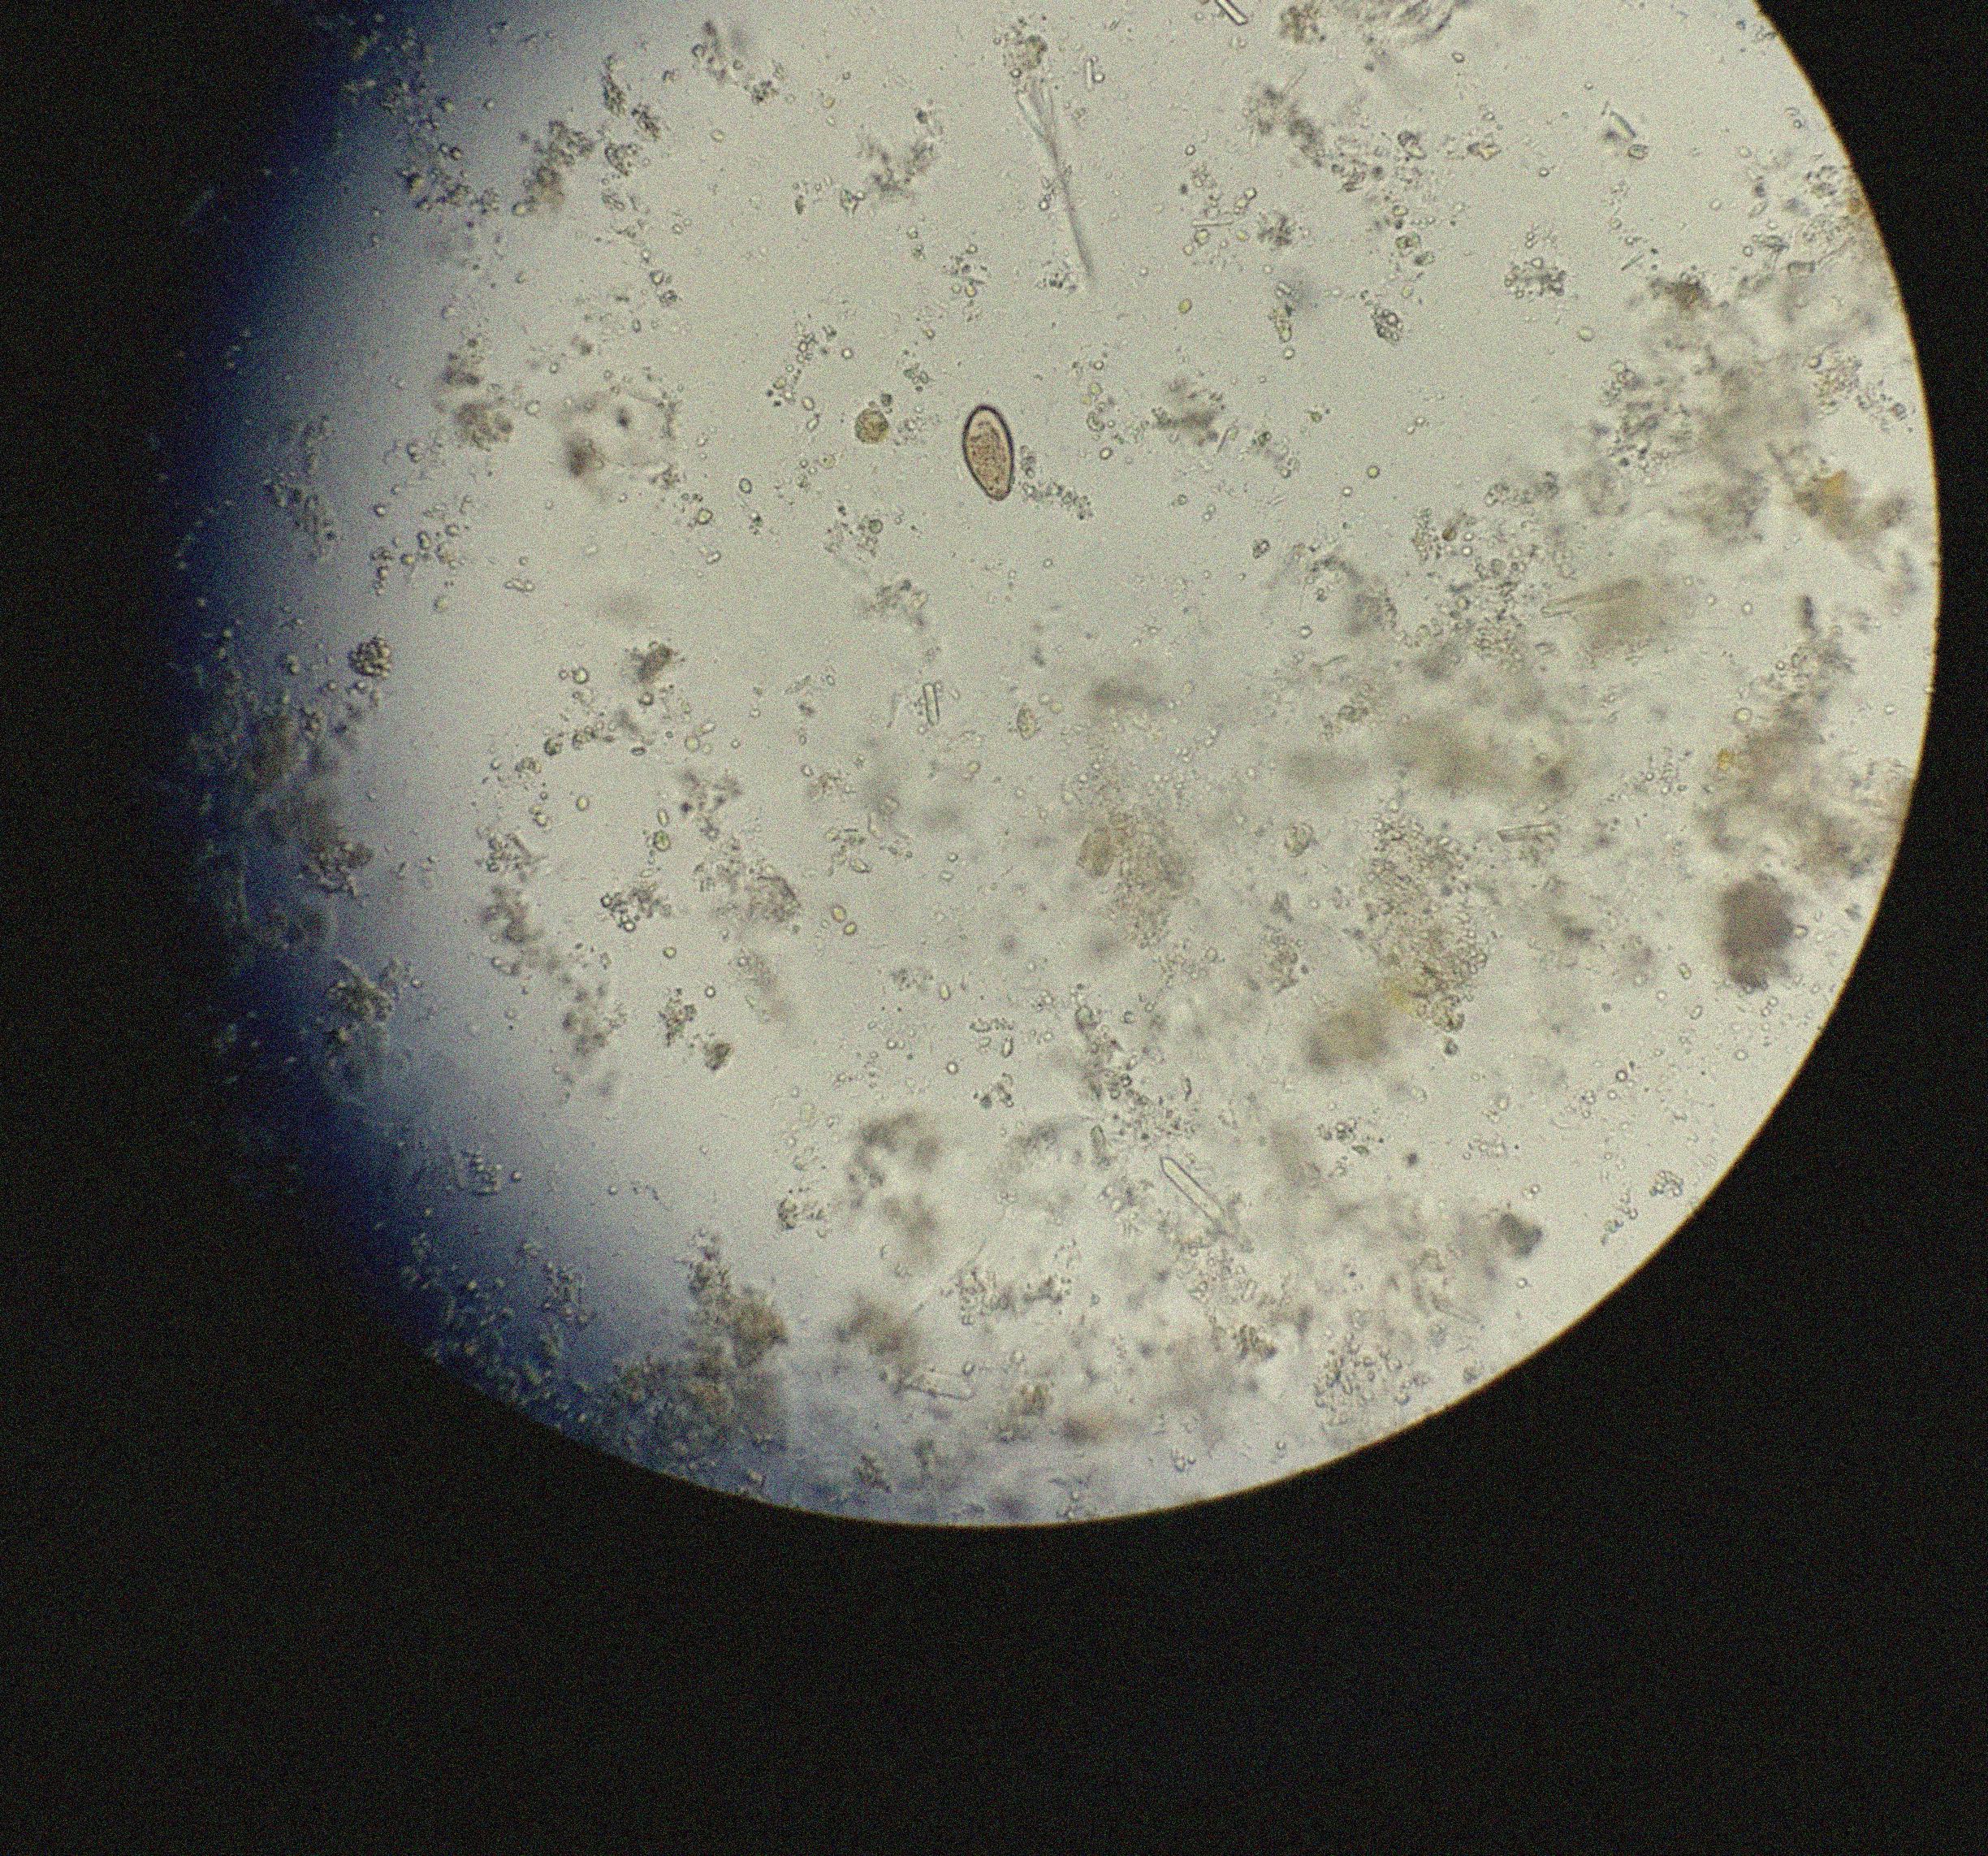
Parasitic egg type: Opisthorchis viverrine